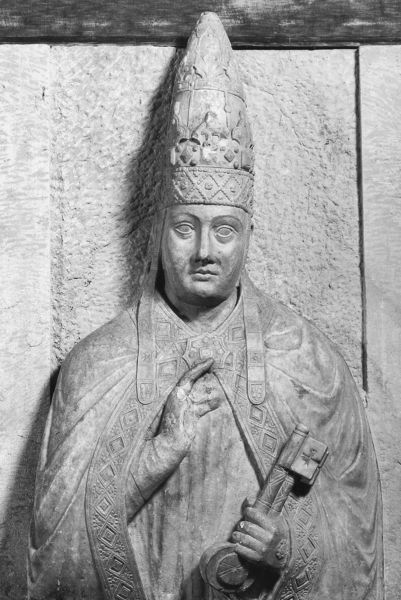
Titel: Reliefbüste Papst Bonifaz’ VIII.
Künstler: Arnolfo di Cambio
Institution: Rom, Palazzi Vaticani, Museo Pio-Clementino
Schlagwörter: hand, mann, umhang, finger, geste, grau, mund, nase, haube, muster, augen, gesicht, kragen, stein, hände, figur, mantel, kinn, krone, skulptur, relief, bischof, papst, büste, plastik, platte, griff, kreuz, grab, segen, tiara, schlüssel, petrus, schlüsse, konus, ahnd